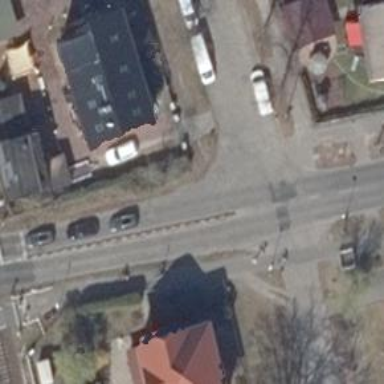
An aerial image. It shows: Road with "give way" sign.